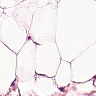
Metastatic tissue present: no